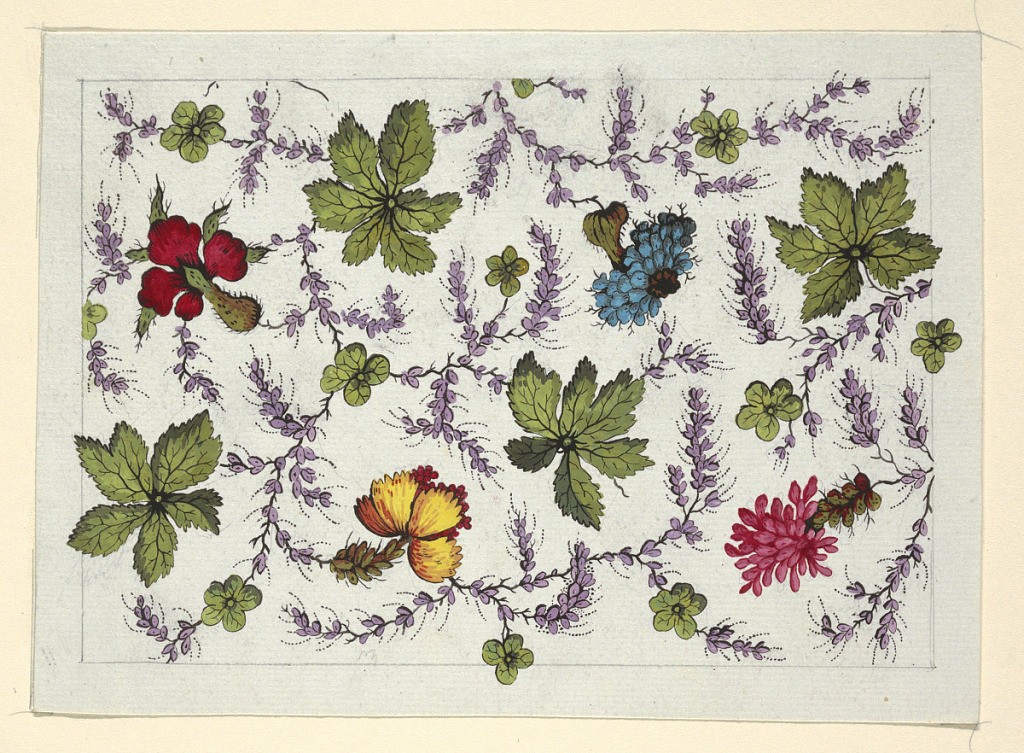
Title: Floral design for printed textile
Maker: Louis-Albert DuBois, Swiss, 1752–1818
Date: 1800–1818
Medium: Brush and gouache, graphite on white wove paper
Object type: Drawing
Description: Multi-colored flowers, green leaves on purple feathery vines on white ground.  Lined graphite border.